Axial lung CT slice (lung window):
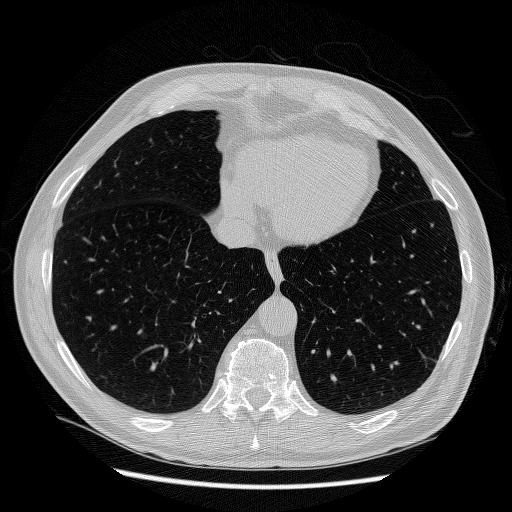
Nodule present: no